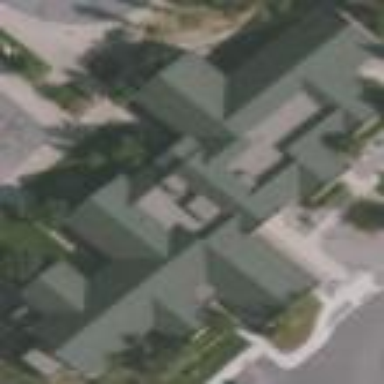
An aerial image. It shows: Library building.